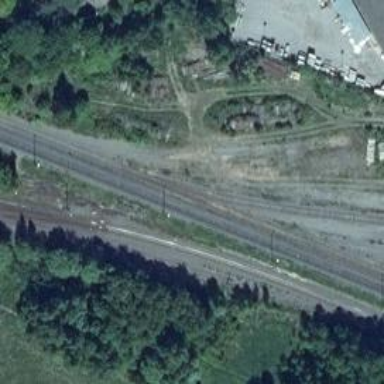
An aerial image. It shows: Railway with continuous electrified contact lines.